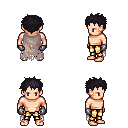
a pixel art fantasy rpg character, male body template, human, light skin, gray tattered cape, gold greaves, raven bedhead hairstyle, metal gloves, four views (front, back, left, right), 2x2 character sprite sheet, small pixel art, hard edges, no anti-aliasing